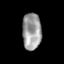
Tissue: skin
Cell type: Epithelial cells
Senescence score: 0.2838
Nuclear area (px): 680
Mean DAPI intensity: 157.062